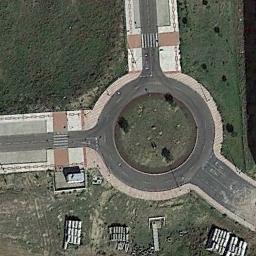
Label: roundabout